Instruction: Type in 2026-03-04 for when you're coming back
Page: home
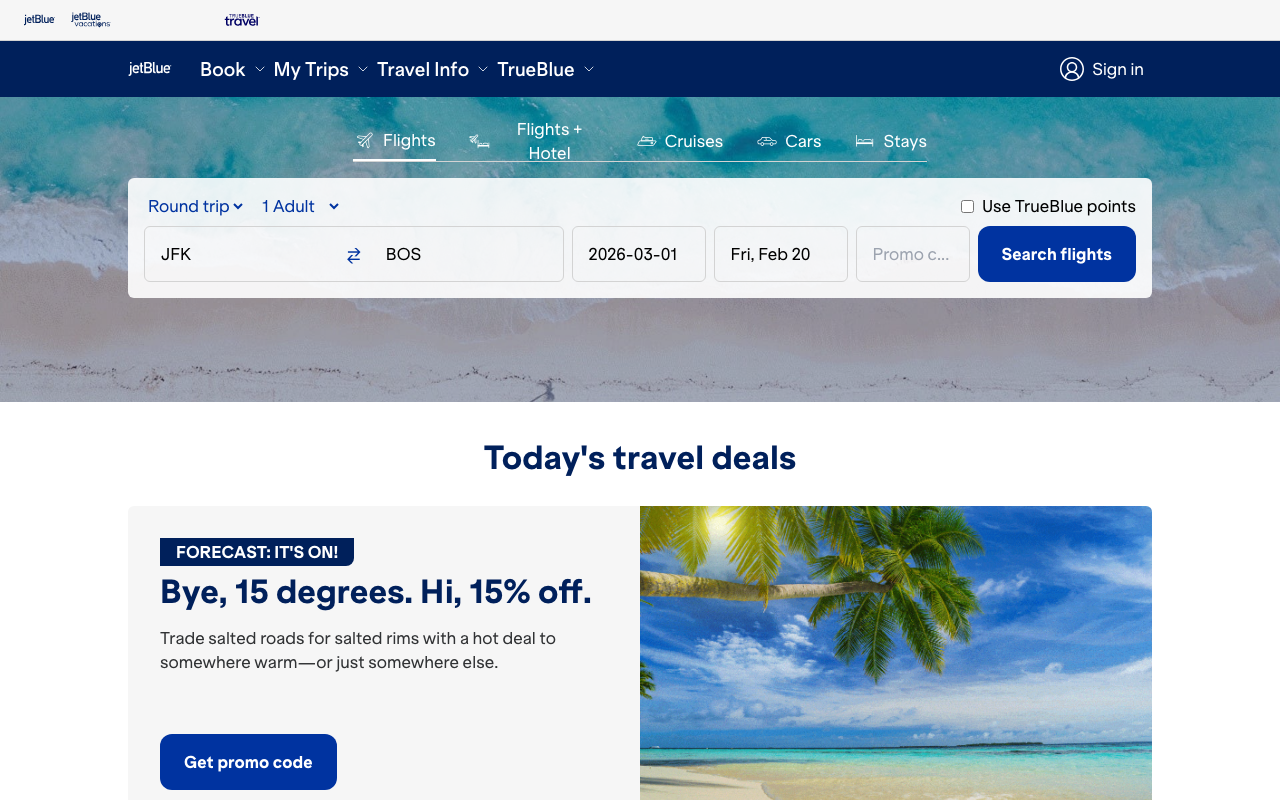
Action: type